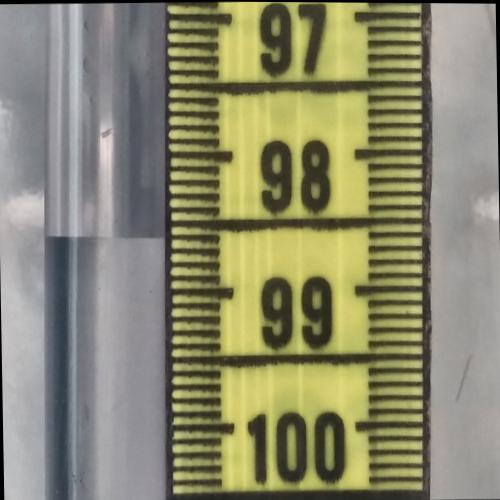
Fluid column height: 98.6 cm